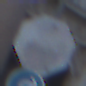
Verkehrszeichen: Stop
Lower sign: VorgeschriebeneFahrtrichtungRechts
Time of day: Dawn
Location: Outdoor (Urban)
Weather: Clear
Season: NotSpecified
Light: Natural